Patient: sex F, age 56
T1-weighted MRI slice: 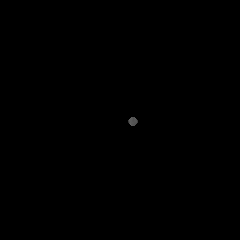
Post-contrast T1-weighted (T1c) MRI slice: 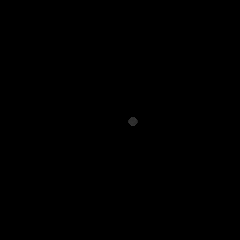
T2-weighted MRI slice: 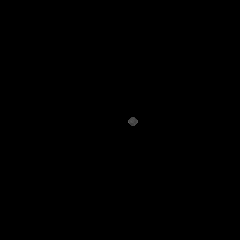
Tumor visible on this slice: no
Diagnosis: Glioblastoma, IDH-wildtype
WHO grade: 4